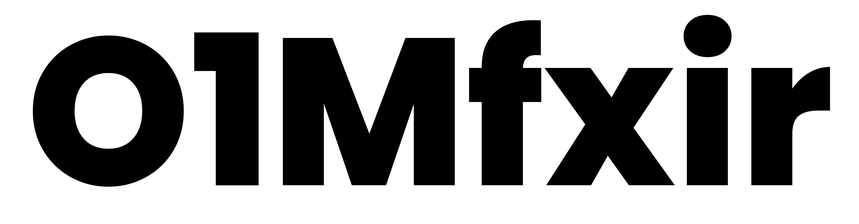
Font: Poppins-ExtraBold